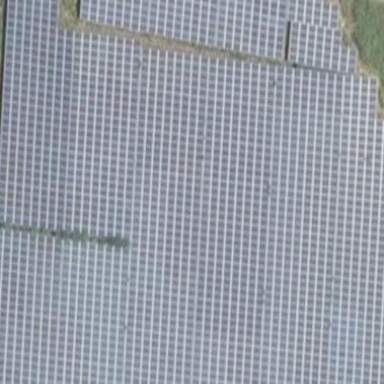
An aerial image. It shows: Solar photovoltaic panel generator.